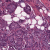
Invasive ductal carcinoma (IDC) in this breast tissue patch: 1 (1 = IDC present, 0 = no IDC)